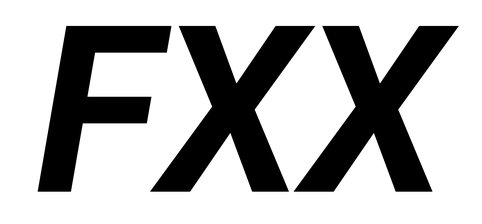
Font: Roboto-Italic_Bold_Italic